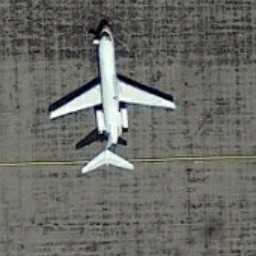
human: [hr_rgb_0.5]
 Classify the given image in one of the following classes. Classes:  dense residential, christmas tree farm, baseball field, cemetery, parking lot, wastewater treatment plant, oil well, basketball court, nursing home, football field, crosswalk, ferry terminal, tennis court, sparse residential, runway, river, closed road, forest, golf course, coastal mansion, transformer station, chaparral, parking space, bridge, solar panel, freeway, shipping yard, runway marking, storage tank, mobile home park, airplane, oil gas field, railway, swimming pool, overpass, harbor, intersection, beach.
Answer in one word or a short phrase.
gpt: airplane